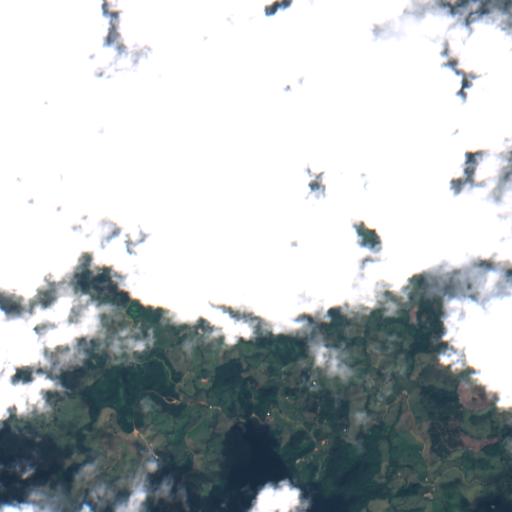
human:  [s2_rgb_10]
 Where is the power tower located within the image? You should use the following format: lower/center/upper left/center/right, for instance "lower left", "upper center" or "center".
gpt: The power tower is located in the right of the image.
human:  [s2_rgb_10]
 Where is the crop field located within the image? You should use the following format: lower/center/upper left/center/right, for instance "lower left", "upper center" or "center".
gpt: There is no crop field in the image.